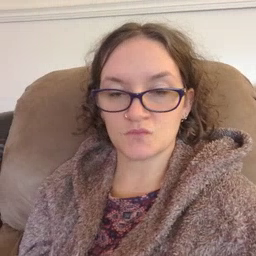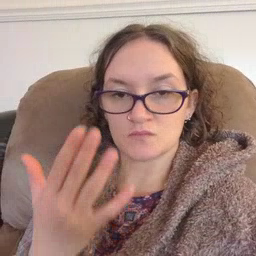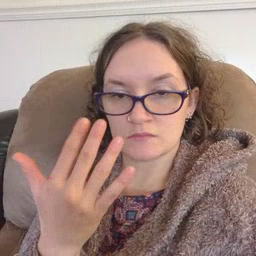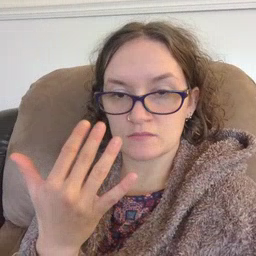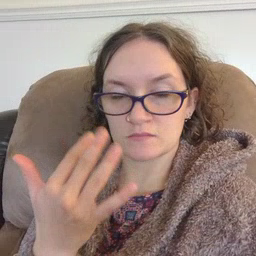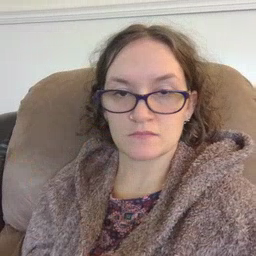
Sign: wait